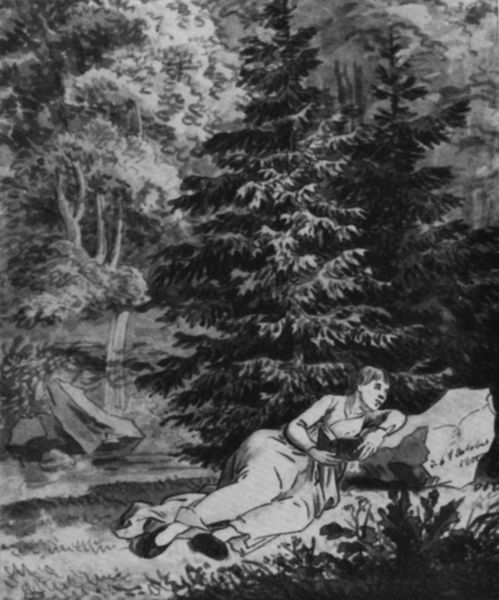
Titel: Die romantische Leserin
Künstler: Caspar David Friedrich
Standort: Dresden
Institution: Staatliche Kunstsammlungen, Kupferstich-Kabinett
Schlagwörter: baum, dunkel, felsen, kopf, mann, schatten, schlaf, weiß, aquarell, bäume, fluss, landschaft, mädchen, äste, abend, frau, grau, hell, kleid, kleider, licht, nacht, schwarz, skizze, zeichnung, blick, gras, park, weg, wiese, rock, hemd, hose, jacke, arm, gesicht, kleidung, mensch, stein, steine, bild, signatur, ast, bach, natur, stamm, busch, sonne, boden, mantel, decke, paar, blatt, pflanze, pflanzen, wald, beine, hintern, ruhe, liegen, düster, schuhe, studie, mittag, fels, gebirge, modern, grafik, linien, pause, rast, romantik, tannen, stämme, inschrift, lesen, junge, liegend, sinnierend, grass, umriss, tusche, buch, linie, kohle, wälder, lichtung, schwarz-weiß, komik, comic, radierung, illustration, nadelbaum, tanne, schuh, gravur, heft, wärme, eiß, weissw, sehnsucht, hüfte, toga, nadelbäume, lesend, ausruhen, lady, wals, geist, schwarz/weiß, rural, pastoral, waöd, steinblock, walt, ligend, skizziert, deutscher wald, streife, träumend, stone, setin, u, forest, romanic, scenery, leigt, bäume tanne, schalfender, pausierend